Question: Using v2.1.5. About half the time I save I get the dialog below.
Two questions:
1. Why does this happen intermittently? Maybe because I'm using CVS and my local storage is in another drive?
2. Is there a setting where I can default to "Keep Memory Changes" so that this dialog doesn't show up anymore?

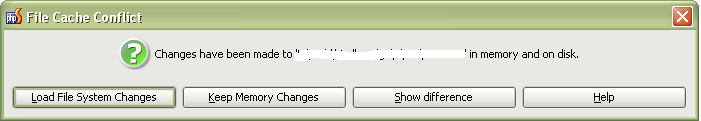
Answer: I'm now using version 3.0 and don't have this issue anymore.